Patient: sex M, age 52
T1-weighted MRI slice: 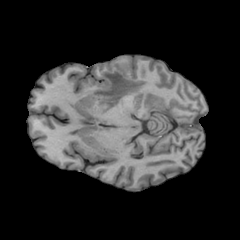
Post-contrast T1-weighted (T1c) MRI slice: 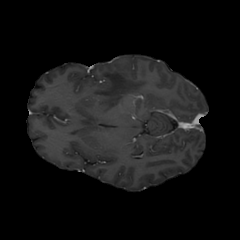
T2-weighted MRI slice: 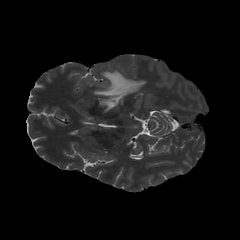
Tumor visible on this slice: yes
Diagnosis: Glioblastoma, IDH-wildtype
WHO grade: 4